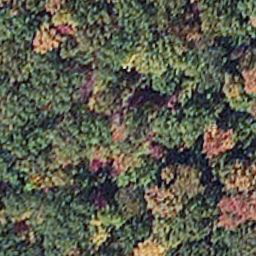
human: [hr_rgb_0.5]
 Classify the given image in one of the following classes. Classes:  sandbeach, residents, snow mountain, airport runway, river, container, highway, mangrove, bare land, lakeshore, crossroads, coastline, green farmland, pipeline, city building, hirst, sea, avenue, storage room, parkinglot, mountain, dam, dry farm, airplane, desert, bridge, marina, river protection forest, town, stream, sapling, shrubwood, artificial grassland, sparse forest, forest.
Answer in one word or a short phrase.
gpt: mangrove